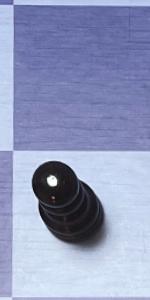
Label: Pawn_Black